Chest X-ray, AP view. Patient: 34 years old, sex F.
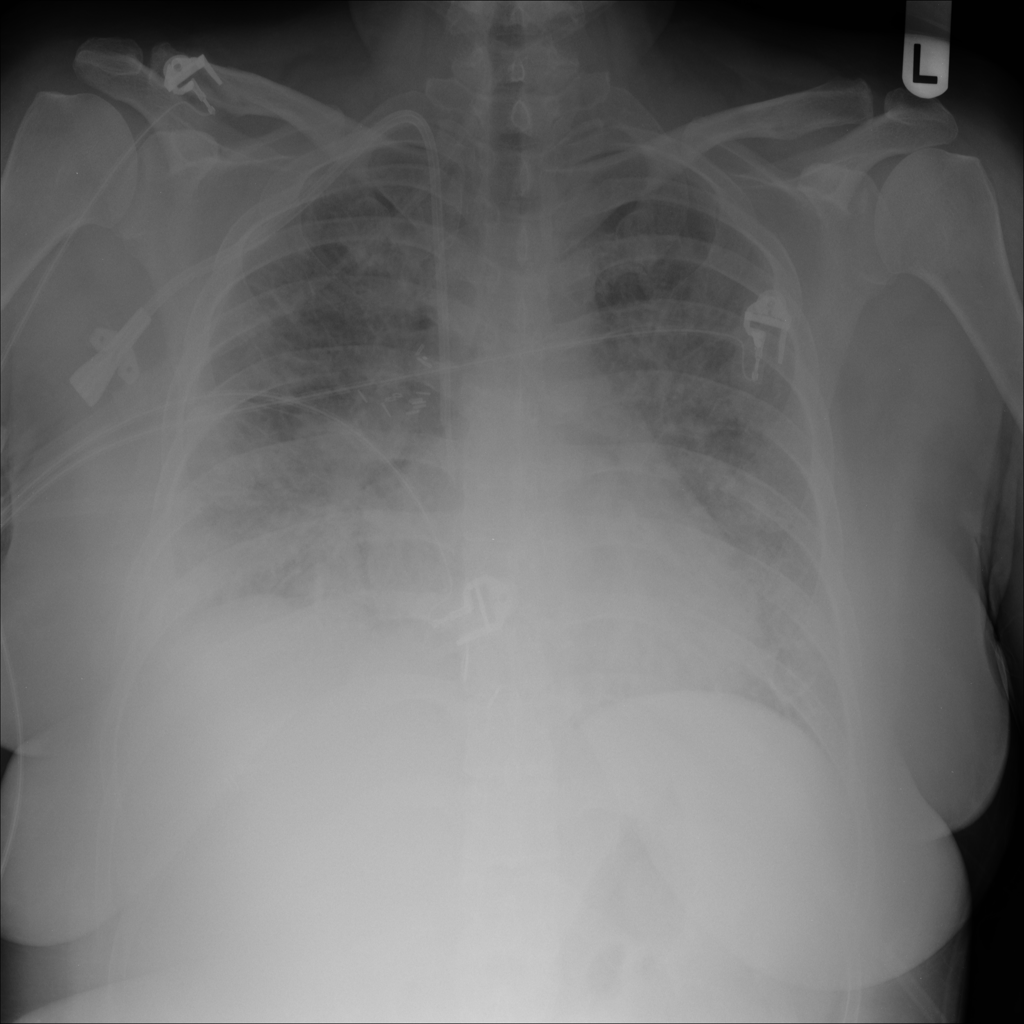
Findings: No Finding